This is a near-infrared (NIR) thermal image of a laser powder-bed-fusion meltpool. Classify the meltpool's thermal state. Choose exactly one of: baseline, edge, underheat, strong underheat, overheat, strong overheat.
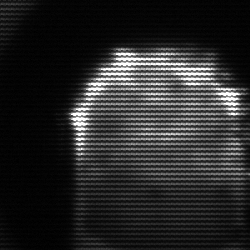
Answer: baseline